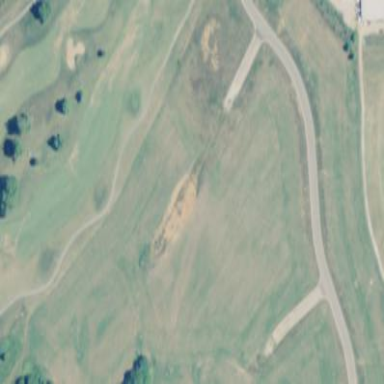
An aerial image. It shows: Golf fairway in the image.